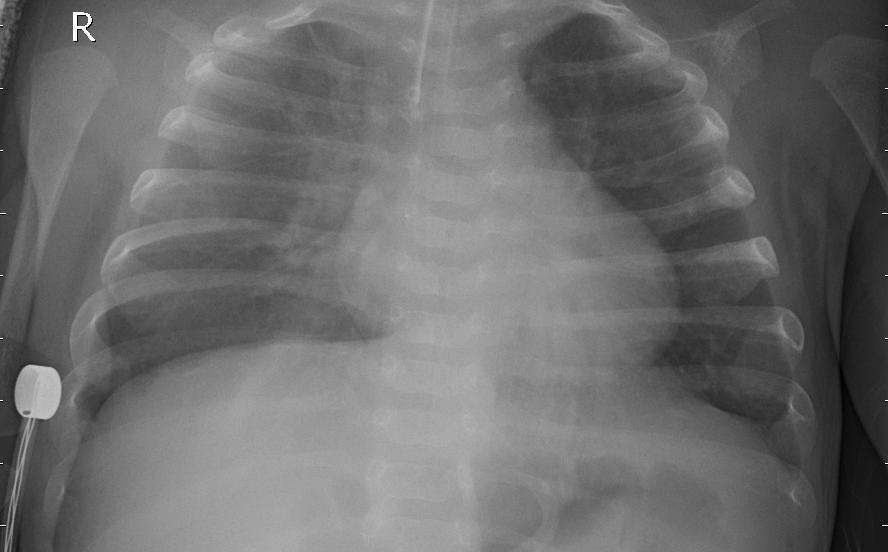
Diagnosis: PNEUMONIA